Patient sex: M
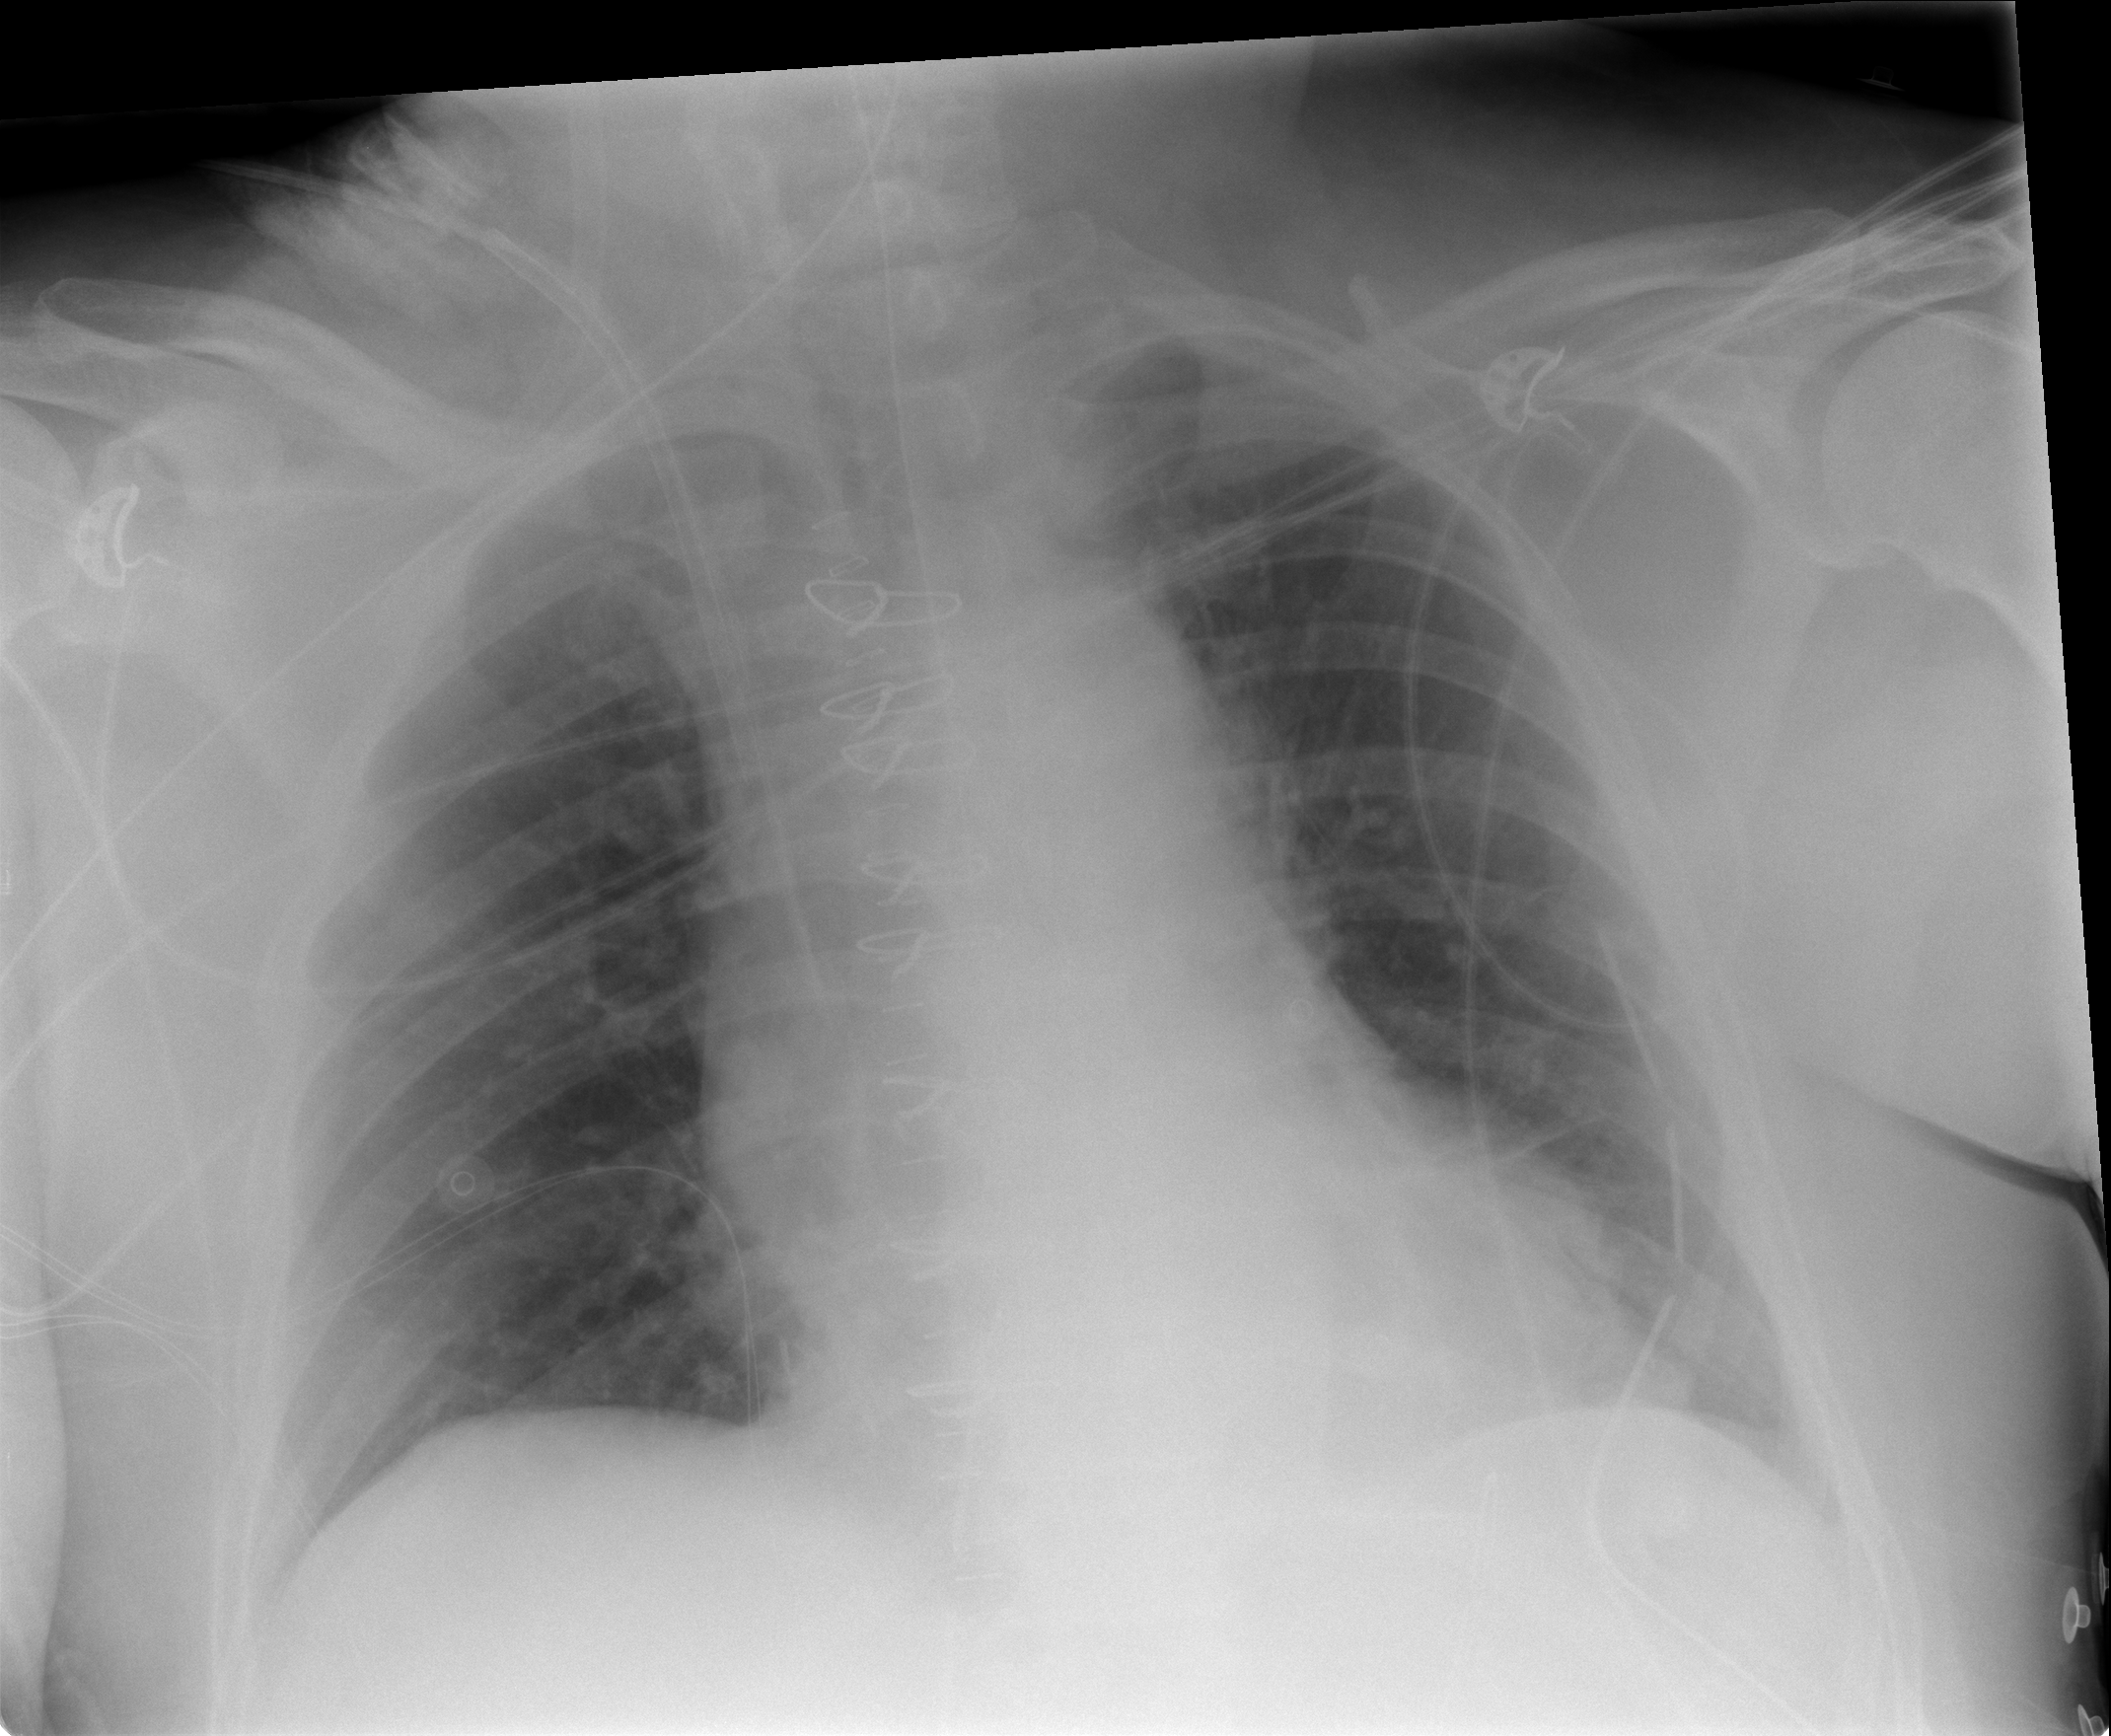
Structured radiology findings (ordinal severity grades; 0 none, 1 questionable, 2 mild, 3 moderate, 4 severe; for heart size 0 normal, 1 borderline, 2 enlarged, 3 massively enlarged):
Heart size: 0
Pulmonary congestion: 0
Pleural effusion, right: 0
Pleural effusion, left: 1
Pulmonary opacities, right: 0
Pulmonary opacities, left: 2
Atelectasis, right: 0
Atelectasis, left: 2